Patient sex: M
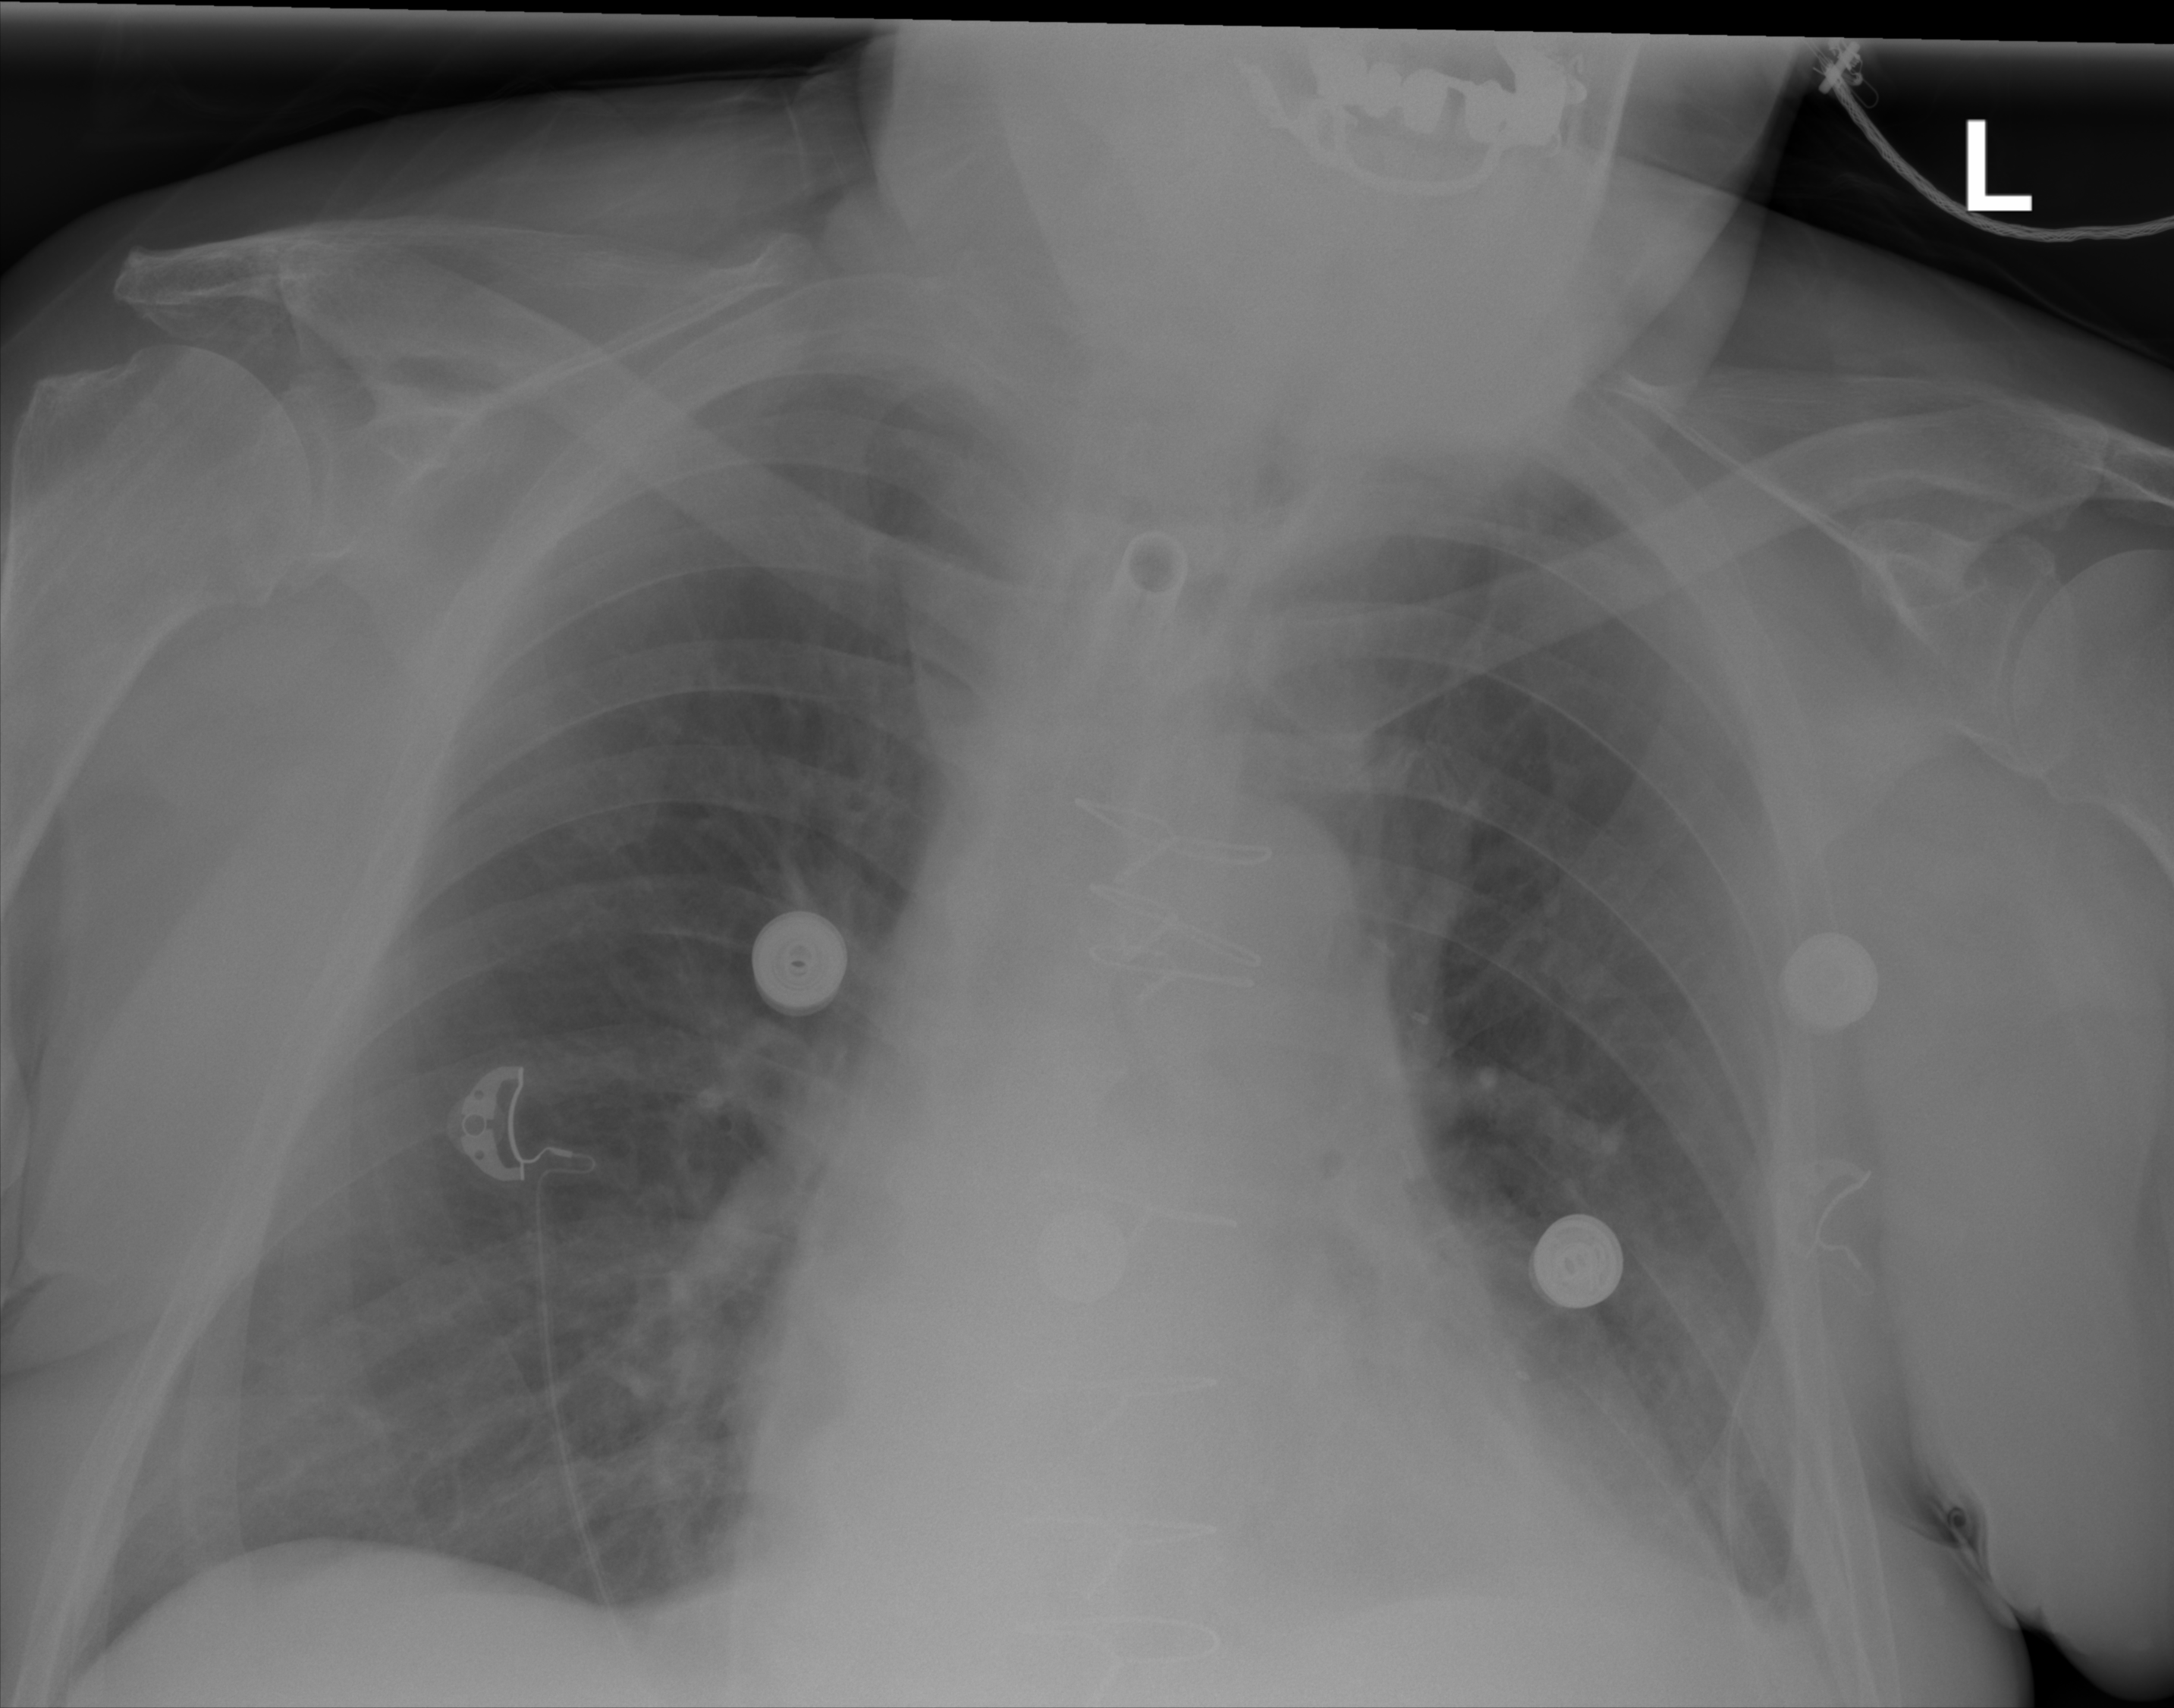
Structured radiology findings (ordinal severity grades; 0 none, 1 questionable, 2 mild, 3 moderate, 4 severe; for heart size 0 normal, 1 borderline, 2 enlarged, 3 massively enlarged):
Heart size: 1
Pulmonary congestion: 0
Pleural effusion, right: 0
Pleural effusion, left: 2
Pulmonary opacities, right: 1
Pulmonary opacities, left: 2
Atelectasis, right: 2
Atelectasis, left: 2